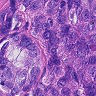
Metastatic tissue present: yes